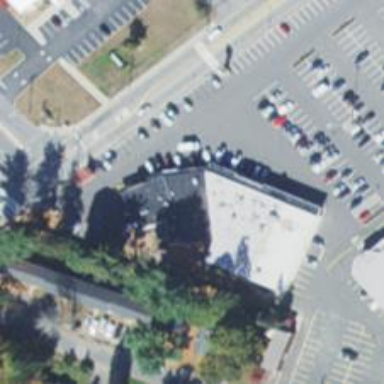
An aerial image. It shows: Flat roof retail building.